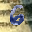
Label: 6